Aerial crown-view tile of a tropical tree (Barro Colorado Island, Panama), acquired 20250818:
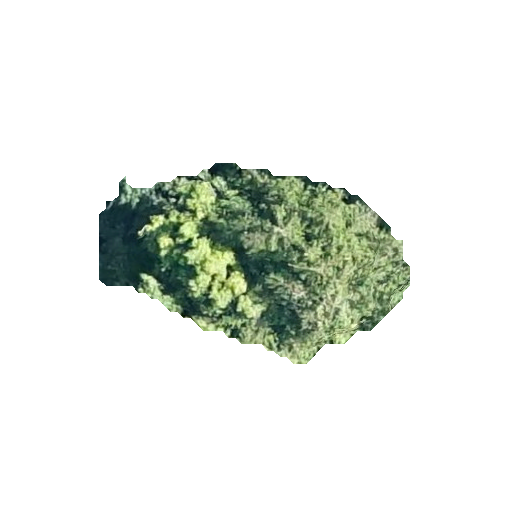
Species: Quararibea stenophylla
GBIF accepted scientific name: Quararibea stenophylla
Crown area: 60.677 m²